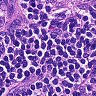
Metastatic tissue present: no